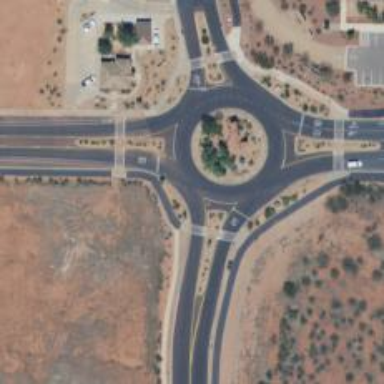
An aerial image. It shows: Primary highway with asphalt surface leading to roundabout.